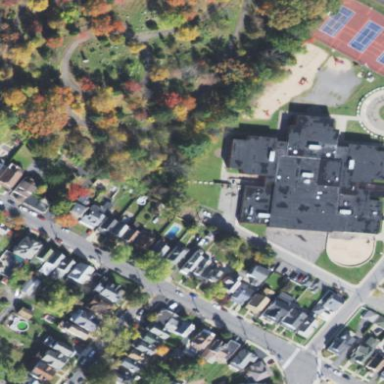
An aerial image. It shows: School building.